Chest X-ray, PA view. Patient: 10 years old, sex M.
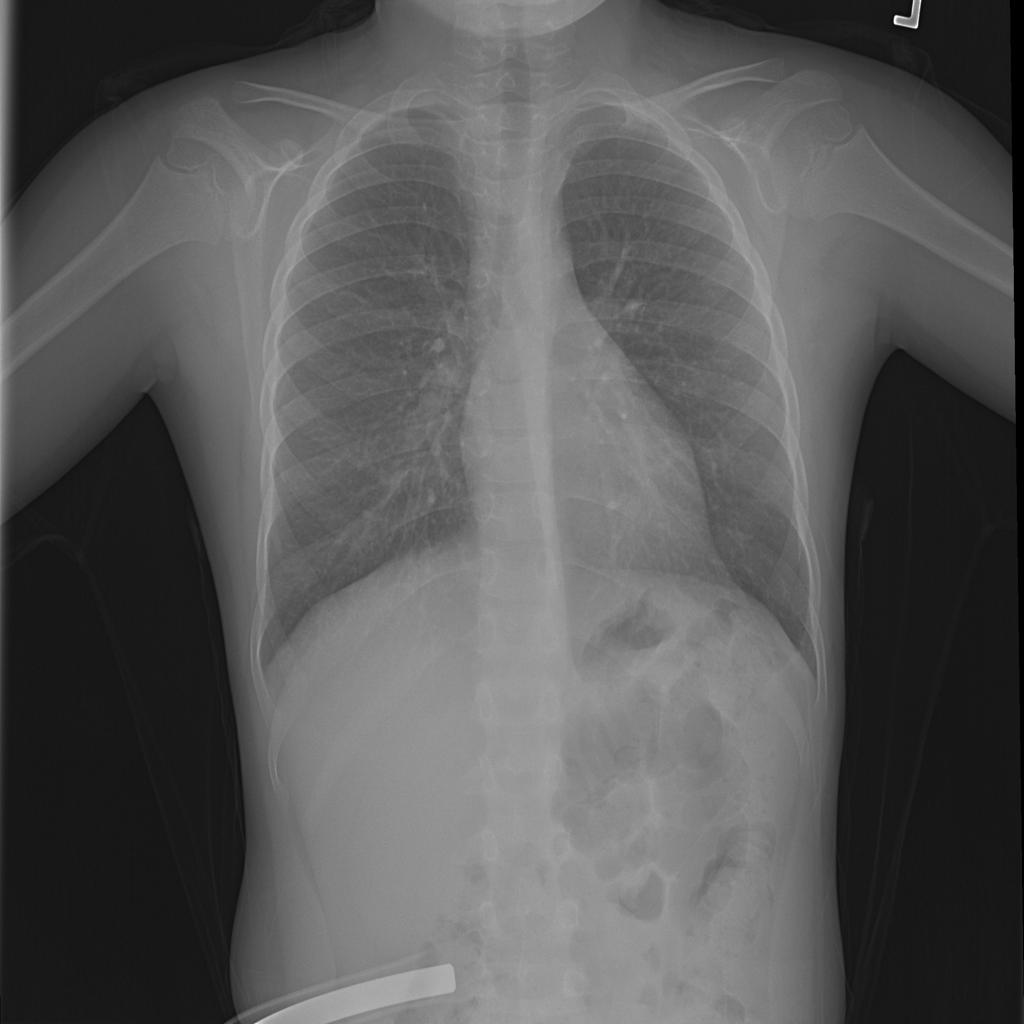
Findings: No Finding